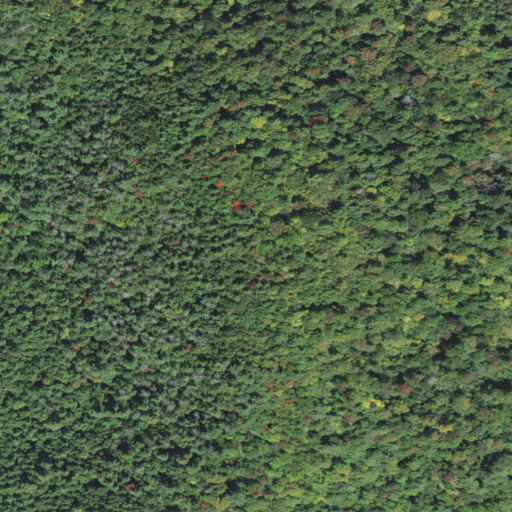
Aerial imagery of mountain in Vermont named Mount Tom containing deciduous forest, evergreen forest, and mixed forest